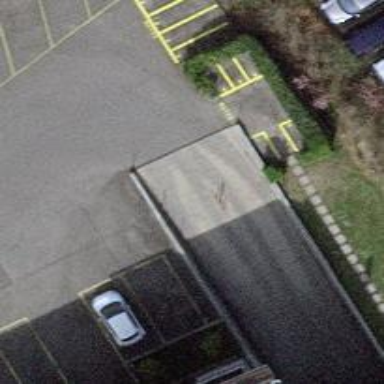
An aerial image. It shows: Road serving as parking aisle.